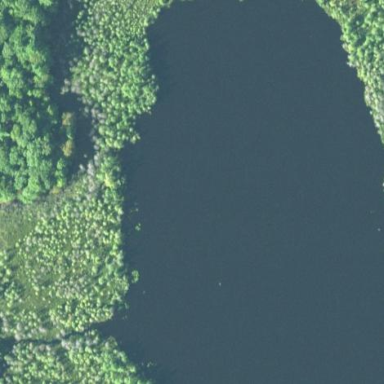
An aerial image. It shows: Lake with natural water.